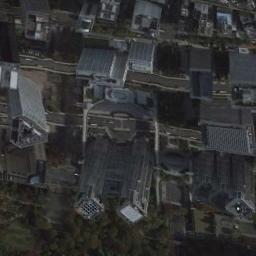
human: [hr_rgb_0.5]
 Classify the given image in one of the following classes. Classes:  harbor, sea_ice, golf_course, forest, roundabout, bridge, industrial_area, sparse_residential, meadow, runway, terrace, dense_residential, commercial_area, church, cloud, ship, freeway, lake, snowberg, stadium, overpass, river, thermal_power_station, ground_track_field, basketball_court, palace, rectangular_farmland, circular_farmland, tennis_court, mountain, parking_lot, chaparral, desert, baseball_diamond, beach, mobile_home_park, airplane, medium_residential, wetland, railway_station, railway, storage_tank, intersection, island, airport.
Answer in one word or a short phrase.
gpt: commercial_area